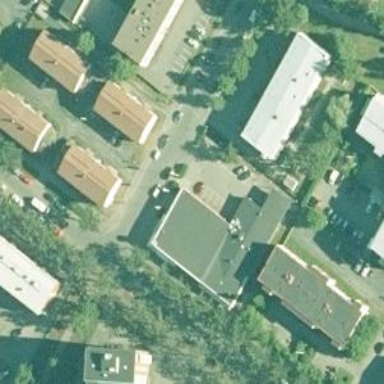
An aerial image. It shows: Convenience shop located within building.